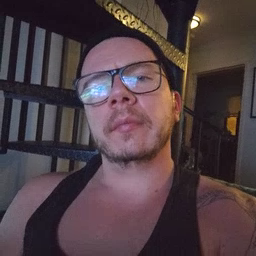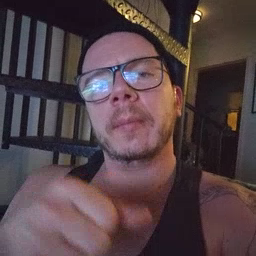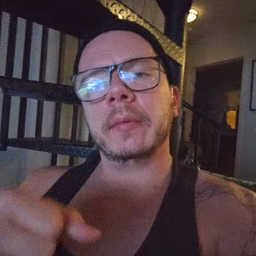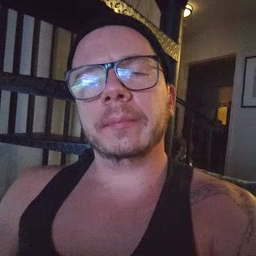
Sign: puzzle